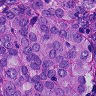
Metastatic tissue present: yes